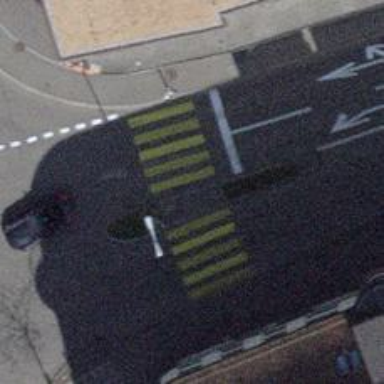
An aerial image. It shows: Crossing equipped with traffic signals. It is zebra crossing.